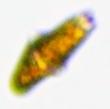
Label: Akashiwo